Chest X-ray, PA view. Patient: 71 years old, sex F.
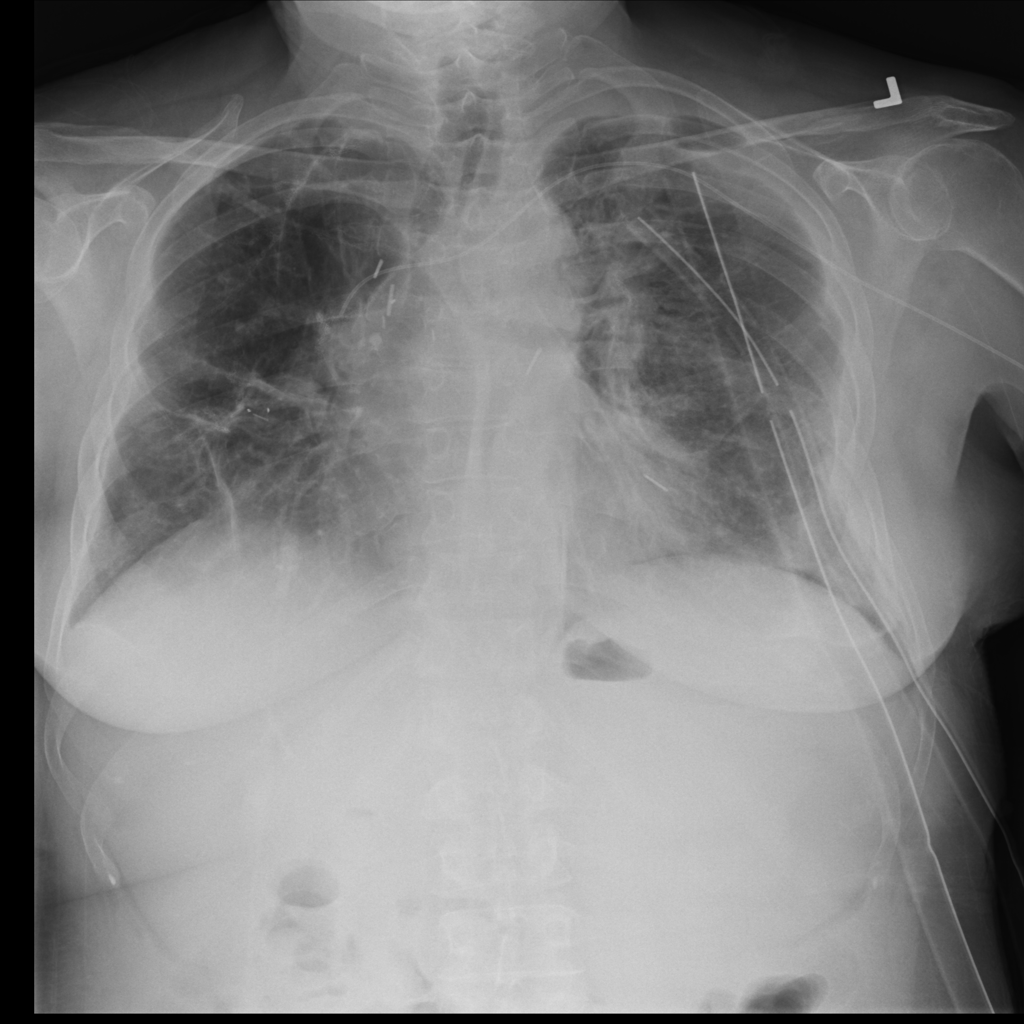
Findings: Infiltration, Pneumothorax